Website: lowes
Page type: customer-info-address
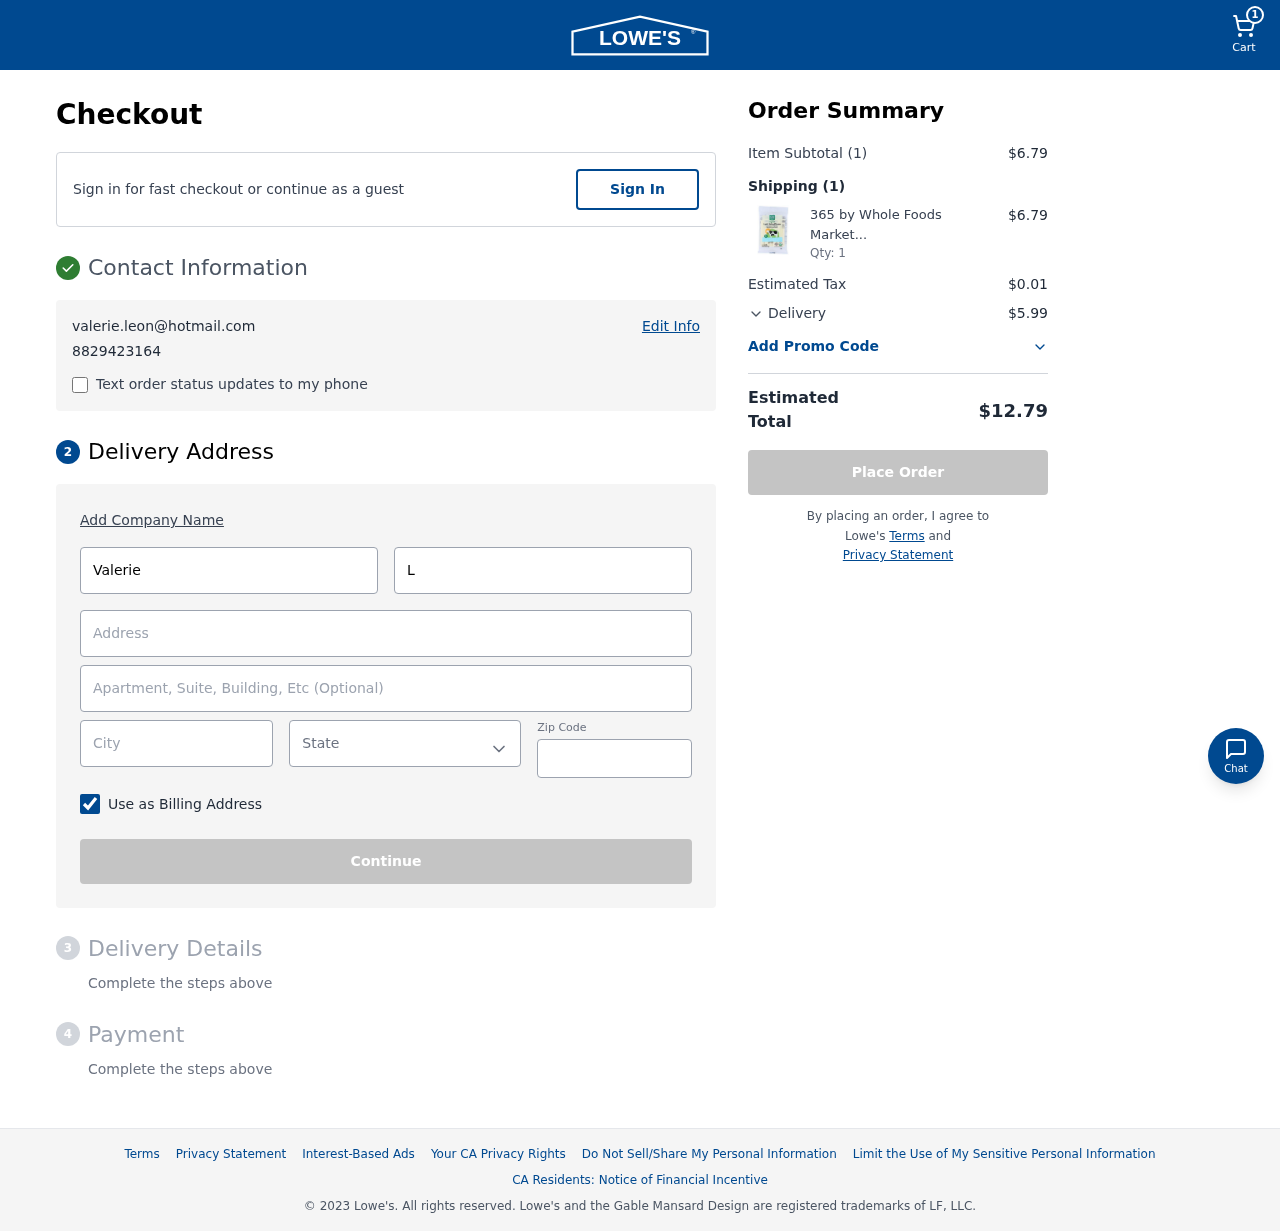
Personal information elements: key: PII_CITY
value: North Crystalton
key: PII_EMAIL
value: valerie.leon@hotmail.com
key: PII_FIRSTNAME
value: Valerie
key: PII_LASTNAME
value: Leon
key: PII_PHONE
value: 8829423164
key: PII_POSTCODE
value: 60576
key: PII_STATE
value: Massachusetts
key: PII_STREET
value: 648 Patterson Centers Suite 185
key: PII_STREET2
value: Suite 894
Product elements: key: PRODUCT1_NAME
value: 365 by Whole Foods Market, Organic Light String Cheese (6 - 1 Ounce Sticks), 6 Ounce (Packaging May
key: PRODUCT1_QUANTITY
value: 1
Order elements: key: ORDER_NUM_ITEMS
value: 1
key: ORDER_SUBTOTAL
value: $6.79
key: ORDER_NUM_ITEMS2
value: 1
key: ORDER_SUBTOTAL2
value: $6.79
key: ORDER_TAX
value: $0.01
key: ORDER_SHIPPING_COST
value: $5.99
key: ORDER_TOTAL
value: $12.79